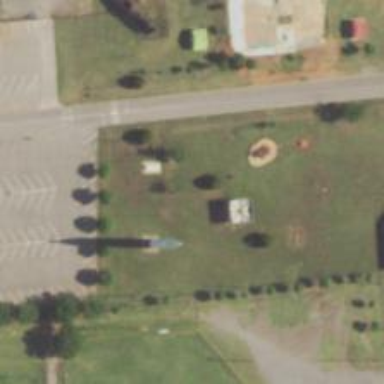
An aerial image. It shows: Historic missile attraction.